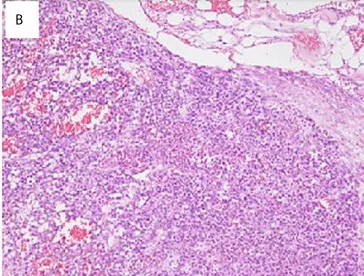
Pathological findings of ovarian adrenocortical carcinoma. (B) Sections of the huge ovary and uterine body tumor showing solid sheets and nests of tumor cells with monotonous morphology with large, centrally located nuclei and abundant cytoplasm. Focal tumor necrosis is present. Lymphovascular invasion is prominent.
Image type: pathology (h&e)